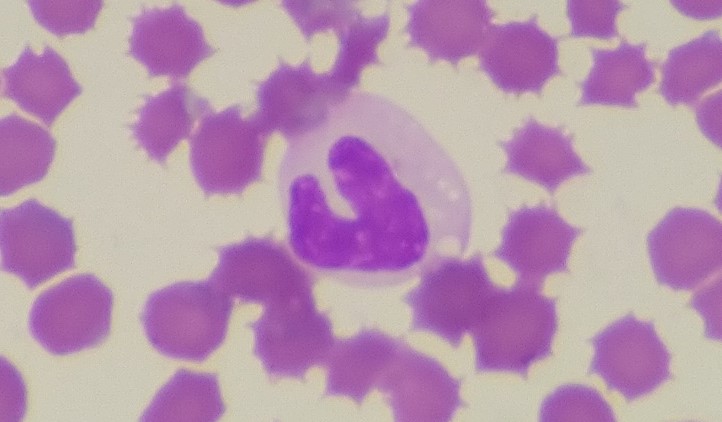
White blood cell type: Neutrophil